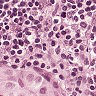
Metastatic tissue present: yes